Question: I had problems with resolving R several times after I added new layout XML files. I use Eclipse and API 8. Sometimes it goes away after I "clean" the project, or close and then reopen the project. I tried to add "import android.R" but it didn't help. Someone said that this is because some layout XML files have errors, but the file looks right to me.
Here is an XML file, 'res/layout/status.xml', that I had problems with:
'''
<?xml version="1.0" encoding="utf-8"?>
<LinearLayout
xmlns:android="http://schemas.android.com/apk/res/android"
android:layout_width="match_parent"
android:layout_height="match_parent">
<Button android:text="Button" android:id="@+id/button_tmp" android:layout_height="wrap_content" android:layout_width="wrap_content"></Button>
</LinearLayout>
'''
and here is how I use it:
'''
public class StatusActivity extends Activity {
public void onCreate(Bundle savedInstanceState) {
super.onCreate(savedInstanceState);
setContentView(R.layout.status);
}
}
'''
One more thing, this XML file has a question mark in the "Package Explore" panel in Eclipse, but the 'main.xml' has a different icon. I have only two layout XML files now.
Do I need to do something special in Eclipse to add a new layout XML file?
Thanks for your help!
Update a screenshot of icons in the "Package Explore" panel:

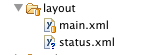
Answer: Finally figured it out. There is nothing wrong with the layout XML file. The problem is that the 'StatusActivity' class is not in the top-level package, but the R class auto-generated is in the top-level package. So in 'Status.java', I need to import it, but in the main activity class, which is in the top-level package, I don't. That's why 'main.xml' works but 'status.xml' does not.
As for the different icon, it indicate if this file is managed by the SCM system. Since 'status.xml' is new, so it has a question mark.